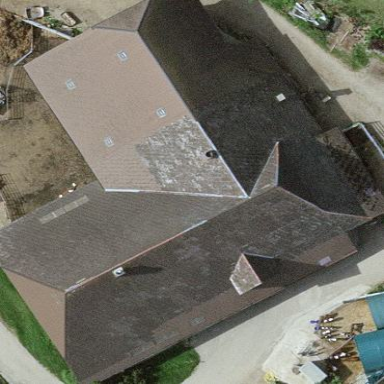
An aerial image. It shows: Farm building.